Question: I have a 3D data set of a surface that is not a function graph. The data is just a bunch of points in 3D, and the only thing I could think of was to try 'scatter3' in Matlab. 'Surf' will not work since the surface is not a function graph.
Using 'scatter3' gave a not so ideal result since there is no perspective/shading of any sort.
Any thoughts? It does not have to be Matlab, but that is my go-to source for plotting.
To get an idea of the type of surface I have, consider the four images:

The first is a 3D contour plot, the second is a slice in a plane {z = 1.8} of the contour. My goal is to pick up all the red areas. I have a method to do this for each slice {z = k}. This is the 3rd plot, and I like what I see here a lot.
Iterating this over z give will give a surface, which is the 4th plot, which is a bit noisy (though I have ideas to reduce the noise...). If I plot just the black surface using scatter3 without the contour all I get is a black indistinguishable blob, but for every slice I get a smooth curve, and I have noticed that the curves vary pretty smoothly when I adjust z.
Some fine-tuning will give a much better 4th plot, but still, 'scatter3'
'scatter3''scatter3'
Can POV-Ray handle this? I've never used it...
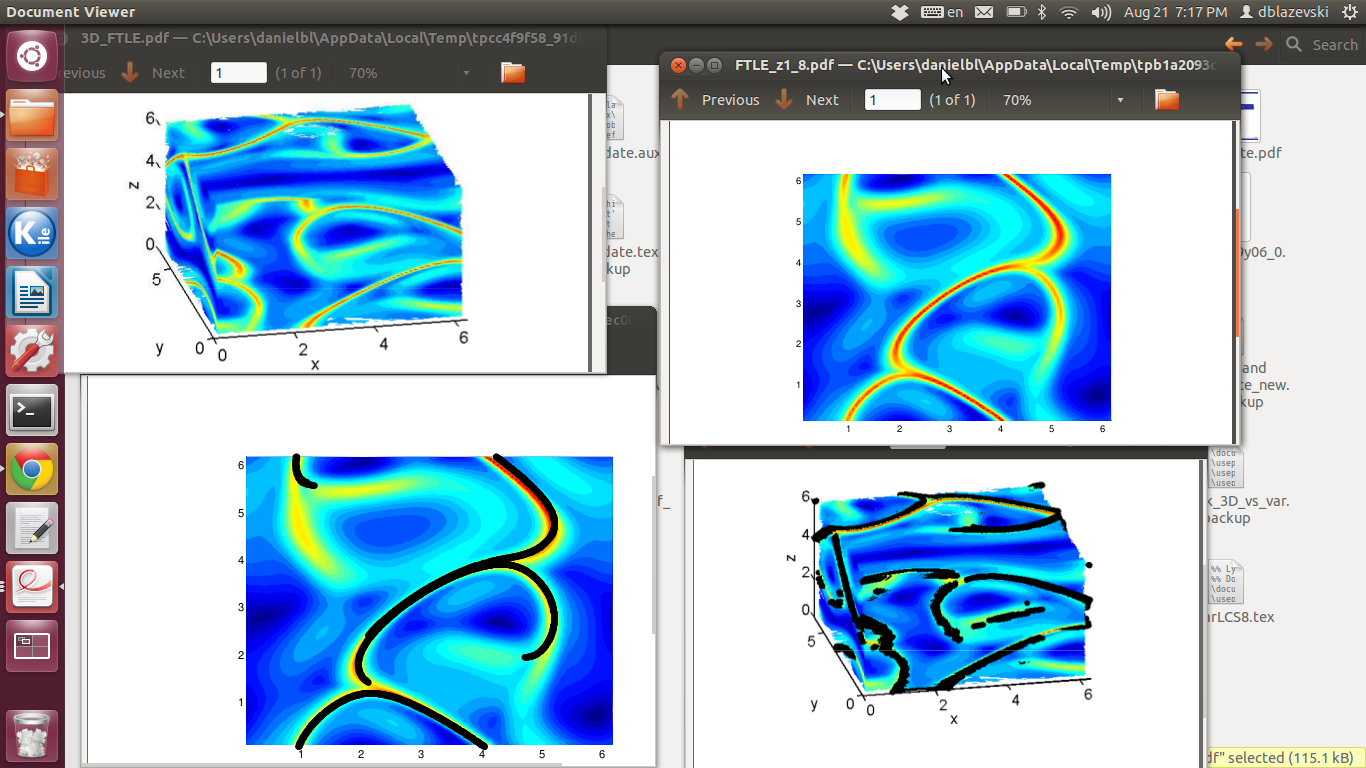
Answer: just wanted to follow up on this question. A quick nice way to do this in Matlab is the following:
Consider the function d(x, y, z) defined as the minimum distance from (x, y, z) to your data set. Make sure d(x, y, z) is defined on some grid that contains the data set you're trying to plot.
Then use 'isosurface' to plot a (some) countour(s) of d(x, y, z). For me plotting the contour 0.1 of d(x, y ,z) was enough: Matlab will plot a nice looking surface of all points within a distance 0.1 of the data set with good lighting and all.